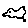
Label: bird